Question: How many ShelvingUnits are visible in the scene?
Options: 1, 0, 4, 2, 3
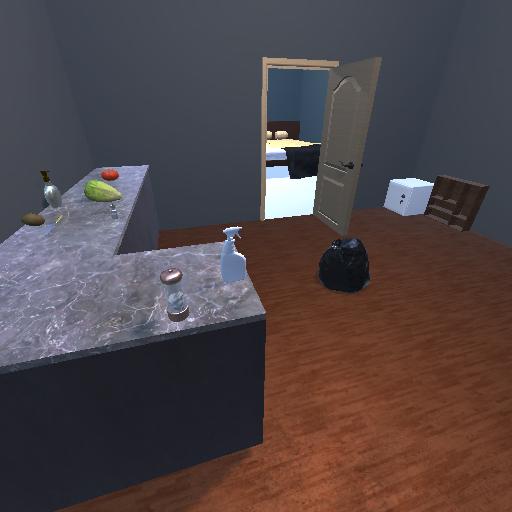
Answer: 1